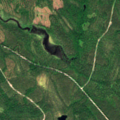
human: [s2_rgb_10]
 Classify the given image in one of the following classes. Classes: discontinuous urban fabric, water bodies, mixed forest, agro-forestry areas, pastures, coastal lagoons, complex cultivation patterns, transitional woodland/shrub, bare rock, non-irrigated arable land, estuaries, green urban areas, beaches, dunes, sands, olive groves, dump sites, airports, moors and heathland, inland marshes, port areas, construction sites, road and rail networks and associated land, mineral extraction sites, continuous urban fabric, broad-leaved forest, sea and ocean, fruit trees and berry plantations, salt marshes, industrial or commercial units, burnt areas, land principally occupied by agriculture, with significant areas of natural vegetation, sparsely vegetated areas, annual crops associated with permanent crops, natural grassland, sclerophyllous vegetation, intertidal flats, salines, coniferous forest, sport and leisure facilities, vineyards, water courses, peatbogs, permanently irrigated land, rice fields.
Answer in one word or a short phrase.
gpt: coniferous forest